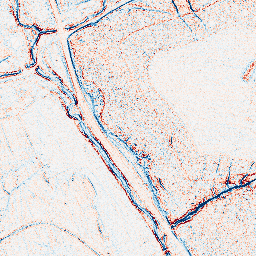
Category: edge_preserving
Decomposition family: anisotropic_diffusion
Decomposition parameters: iterations: 5
kappa: 50
gamma: 0.05
Upsampling method: bspline
Upsampling parameters: scale: 8
Upsampling scale: 8